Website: walmart
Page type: billing-address
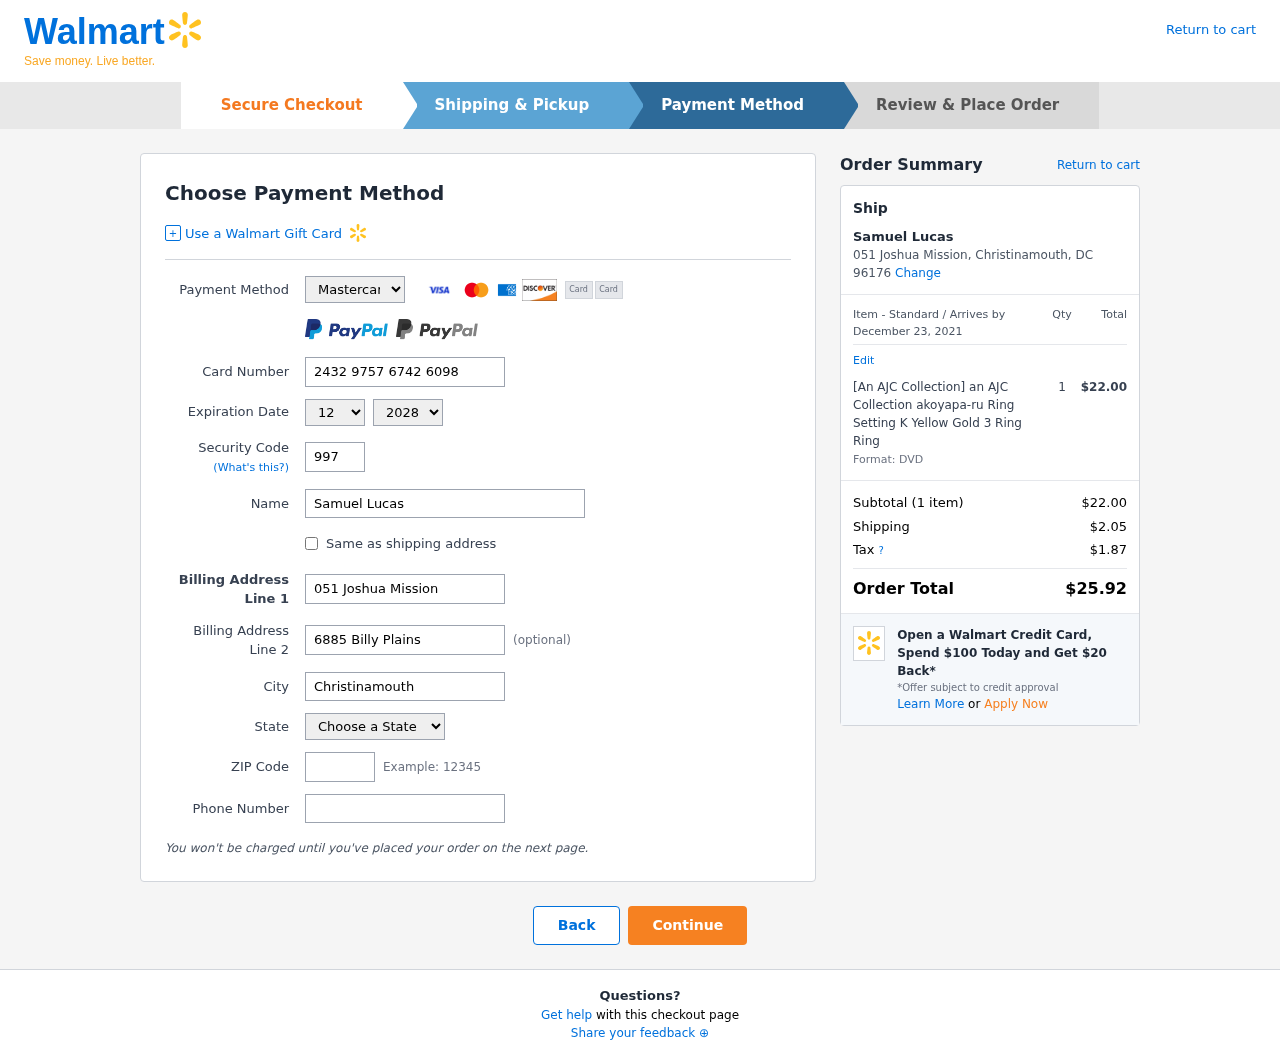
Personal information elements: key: PII_CARD_CVV
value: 997
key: PII_CARD_EXPIRY_MONTH
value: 12
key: PII_CARD_EXPIRY_YEAR
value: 28
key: PII_CARD_NUMBER
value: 2432 9757 6742 6098
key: PII_CARD_TYPE
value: Mastercard
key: PII_CITY
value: Christinamouth
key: PII_CITY_STATE_ZIP
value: Christinamouth, DC 96176
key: PII_FULLNAME
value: Samuel Lucas
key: PII_PHONE
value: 3683538341
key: PII_POSTCODE
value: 96176
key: PII_STATE
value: DC
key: PII_STREET
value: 051 Joshua Mission
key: PII_STREET2
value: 6885 Billy Plains
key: PII_FULLNAME2
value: Samuel Lucas
Product elements: key: PRODUCT1_NAME
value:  [An AJC Collection] an AJC Collection akoyapa-ru Ring Setting K Yellow Gold 3 Ring Ring
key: PRODUCT1_PRICE
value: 22
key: PRODUCT1_QUANTITY
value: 1
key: PRODUCT1_DESC
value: Format: DVD
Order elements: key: ORDER_DELIVERY_DATE
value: December 23, 2021
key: ORDER_NUM_ITEMS
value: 1
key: ORDER_SUBTOTAL
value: $22.00
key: ORDER_SHIPPING_COST
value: $2.05
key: ORDER_TAX
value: $1.87
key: ORDER_TOTAL
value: $25.92